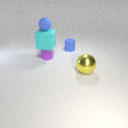
large yellow metal sphere in front of small purple rubber cylinder